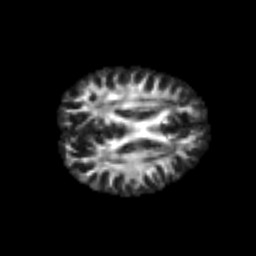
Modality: FA
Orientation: axial
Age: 25
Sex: male
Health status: healthy